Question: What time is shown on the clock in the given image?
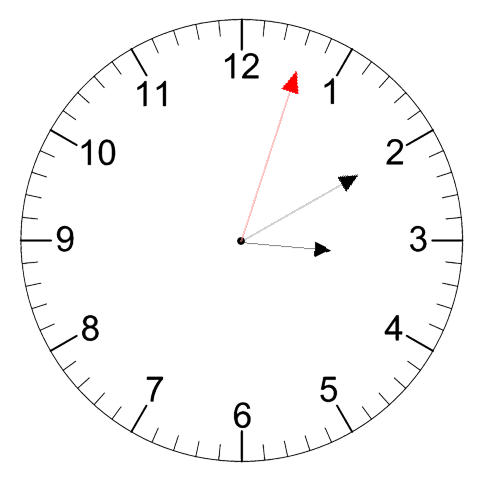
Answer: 03:10:03